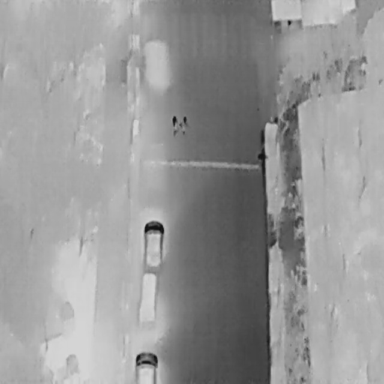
There are two People in the infrared image.